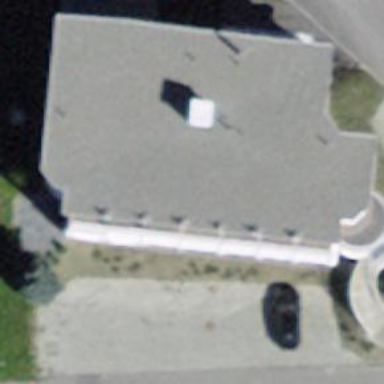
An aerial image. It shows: Hotel with flat roof.